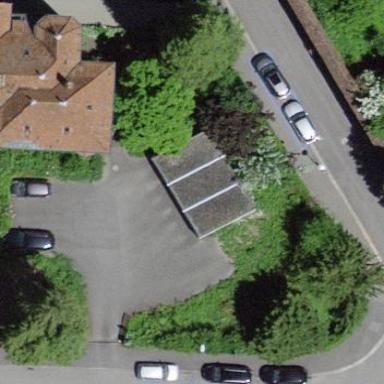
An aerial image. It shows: Flat roofed garages.